Question: I'm trying to build a complex figure that overlays individual data points on a boxplot to display both summary statistics as well as dispersion of the raw data. I have 2 questions in rank order of importance:
1. How do I center the jittered points around the middle of their respective box plot?
2. How can I remove the dark dots from the "drv" legend?
Code:
'''
library(ggplot2)
library(dplyr)
mpg$cyl <- as.factor(mpg$cyl)
mpg %>% filter(fl=="p" | fl=="r" & cyl!="5") %>% sample_n(100) %>% ggplot(aes(cyl, hwy, fill=drv)) +
stat_boxplot(geom = "errorbar", width=0.5, position = position_dodge(1)) +
geom_boxplot(position = position_dodge(1), outlier.shape = NA)+
geom_point(aes(fill=drv, shape=fl), color="black", show.legend=TRUE, alpha=0.5, size=3, position = position_jitterdodge(dodge.width = 1)) +
scale_shape_manual(values = c(21,23))
'''

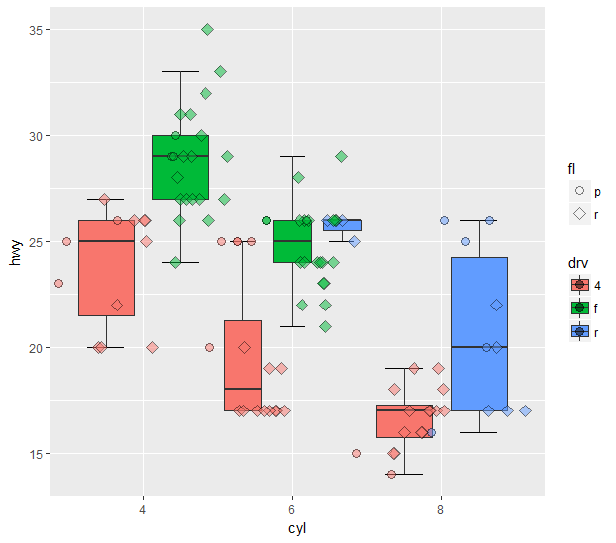
Answer: It looks like the current dodging for 'geom_point' is based on both 'fill' and 'shape'. Use 'group' to indicate you only want to dodge on 'drv'.
You can use 'override.aes' in 'guide_legend' to remove the points from the 'fill' legend.
'''
mpg %>%
filter(fl=="p" | fl=="r" & cyl!="5") %>%
sample_n(100) %>%
ggplot(aes(cyl, hwy, fill=drv)) +
stat_boxplot(geom = "errorbar", width=0.5, position = position_dodge(1)) +
geom_boxplot(position = position_dodge(1), outlier.shape = NA)+
geom_point(aes(fill = drv, shape = fl, group = drv), color="black",
alpha =0.5, size=3,
position = position_jitterdodge(jitter.width = .1, dodge.width = 1)) +
scale_shape_manual (values = c(21,23) ) +
guides(fill = guide_legend(override.aes = list(shape = NA) ) )
'''
<URL>